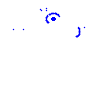
Particle: electron